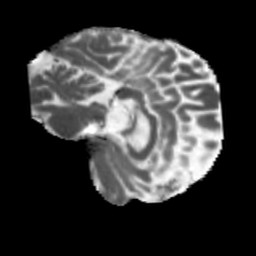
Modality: MD
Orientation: sagittal
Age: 47
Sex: male
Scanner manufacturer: siemens
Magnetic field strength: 3 T
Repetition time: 5.47 s
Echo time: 0.0854 s